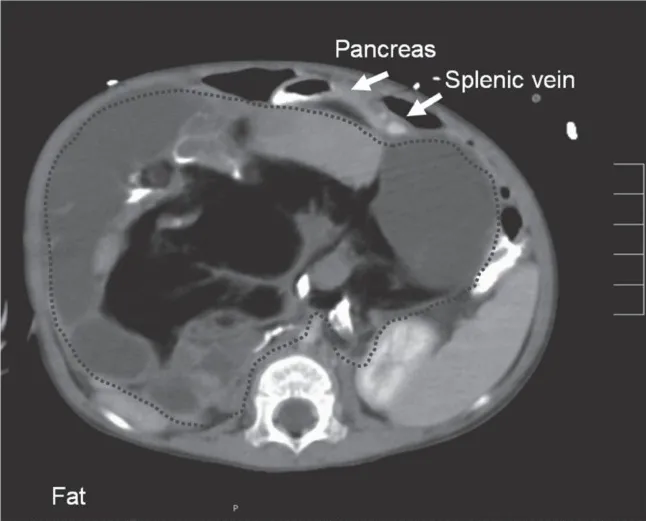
The same tumor as in Figure 1 in a transversal section. Pancreas and splenic vein are displaced towards ventral. (MRI, T1, transversal).
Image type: radiology (ct)